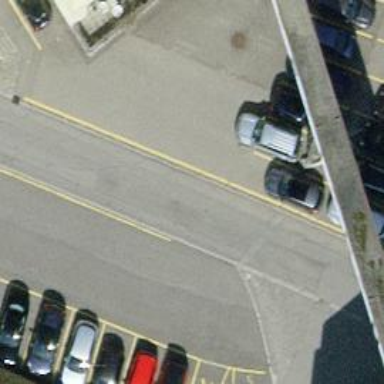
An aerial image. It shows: Parking aisle designated as service road.